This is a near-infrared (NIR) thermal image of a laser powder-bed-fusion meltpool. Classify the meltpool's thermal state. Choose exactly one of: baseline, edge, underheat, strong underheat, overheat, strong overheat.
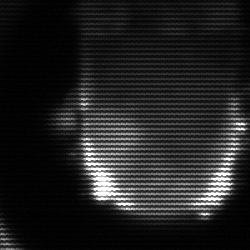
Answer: baseline